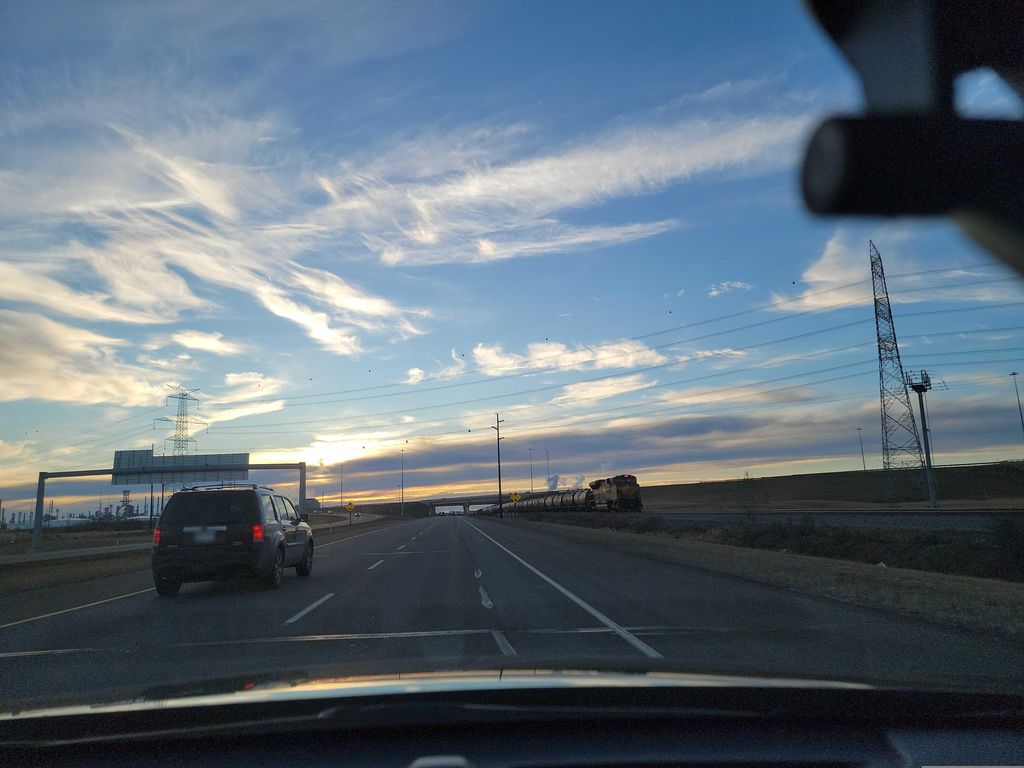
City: edmonton